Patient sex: M
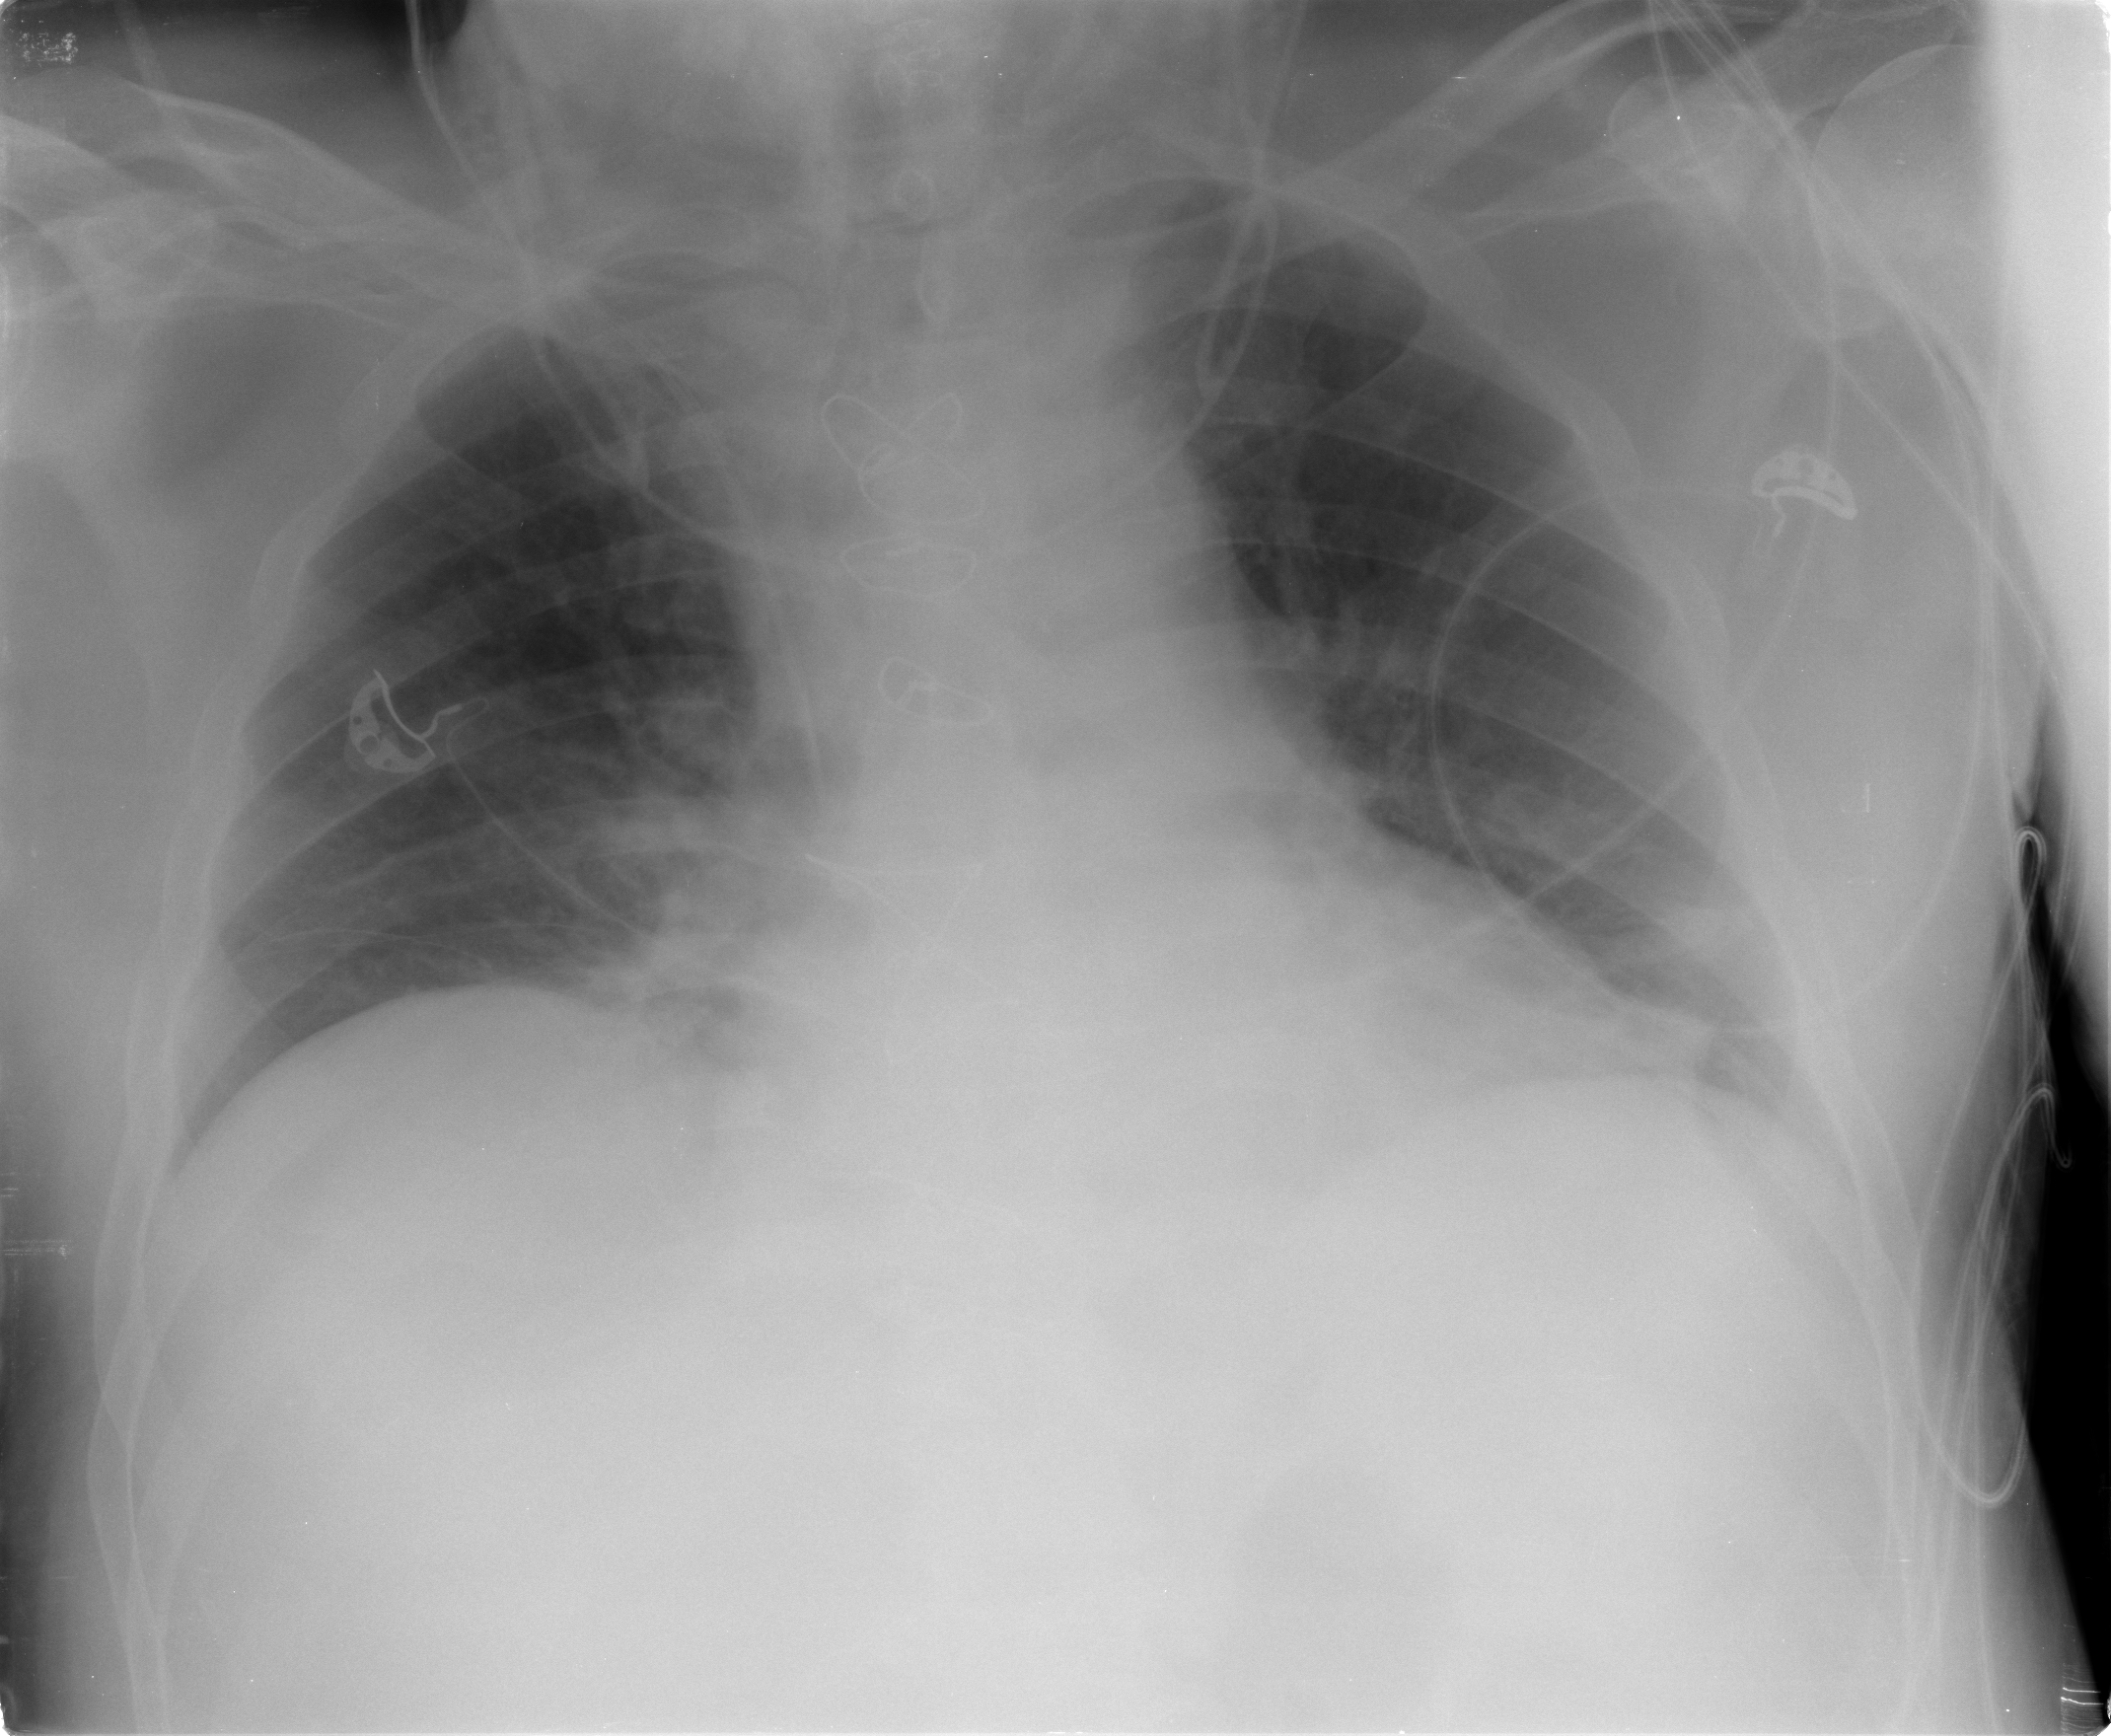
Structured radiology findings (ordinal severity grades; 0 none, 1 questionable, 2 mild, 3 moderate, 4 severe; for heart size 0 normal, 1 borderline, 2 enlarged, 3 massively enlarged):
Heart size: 0
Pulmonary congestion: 0
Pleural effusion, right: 1
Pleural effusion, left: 1
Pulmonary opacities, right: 1
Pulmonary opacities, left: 0
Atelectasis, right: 2
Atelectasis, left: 1